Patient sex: M
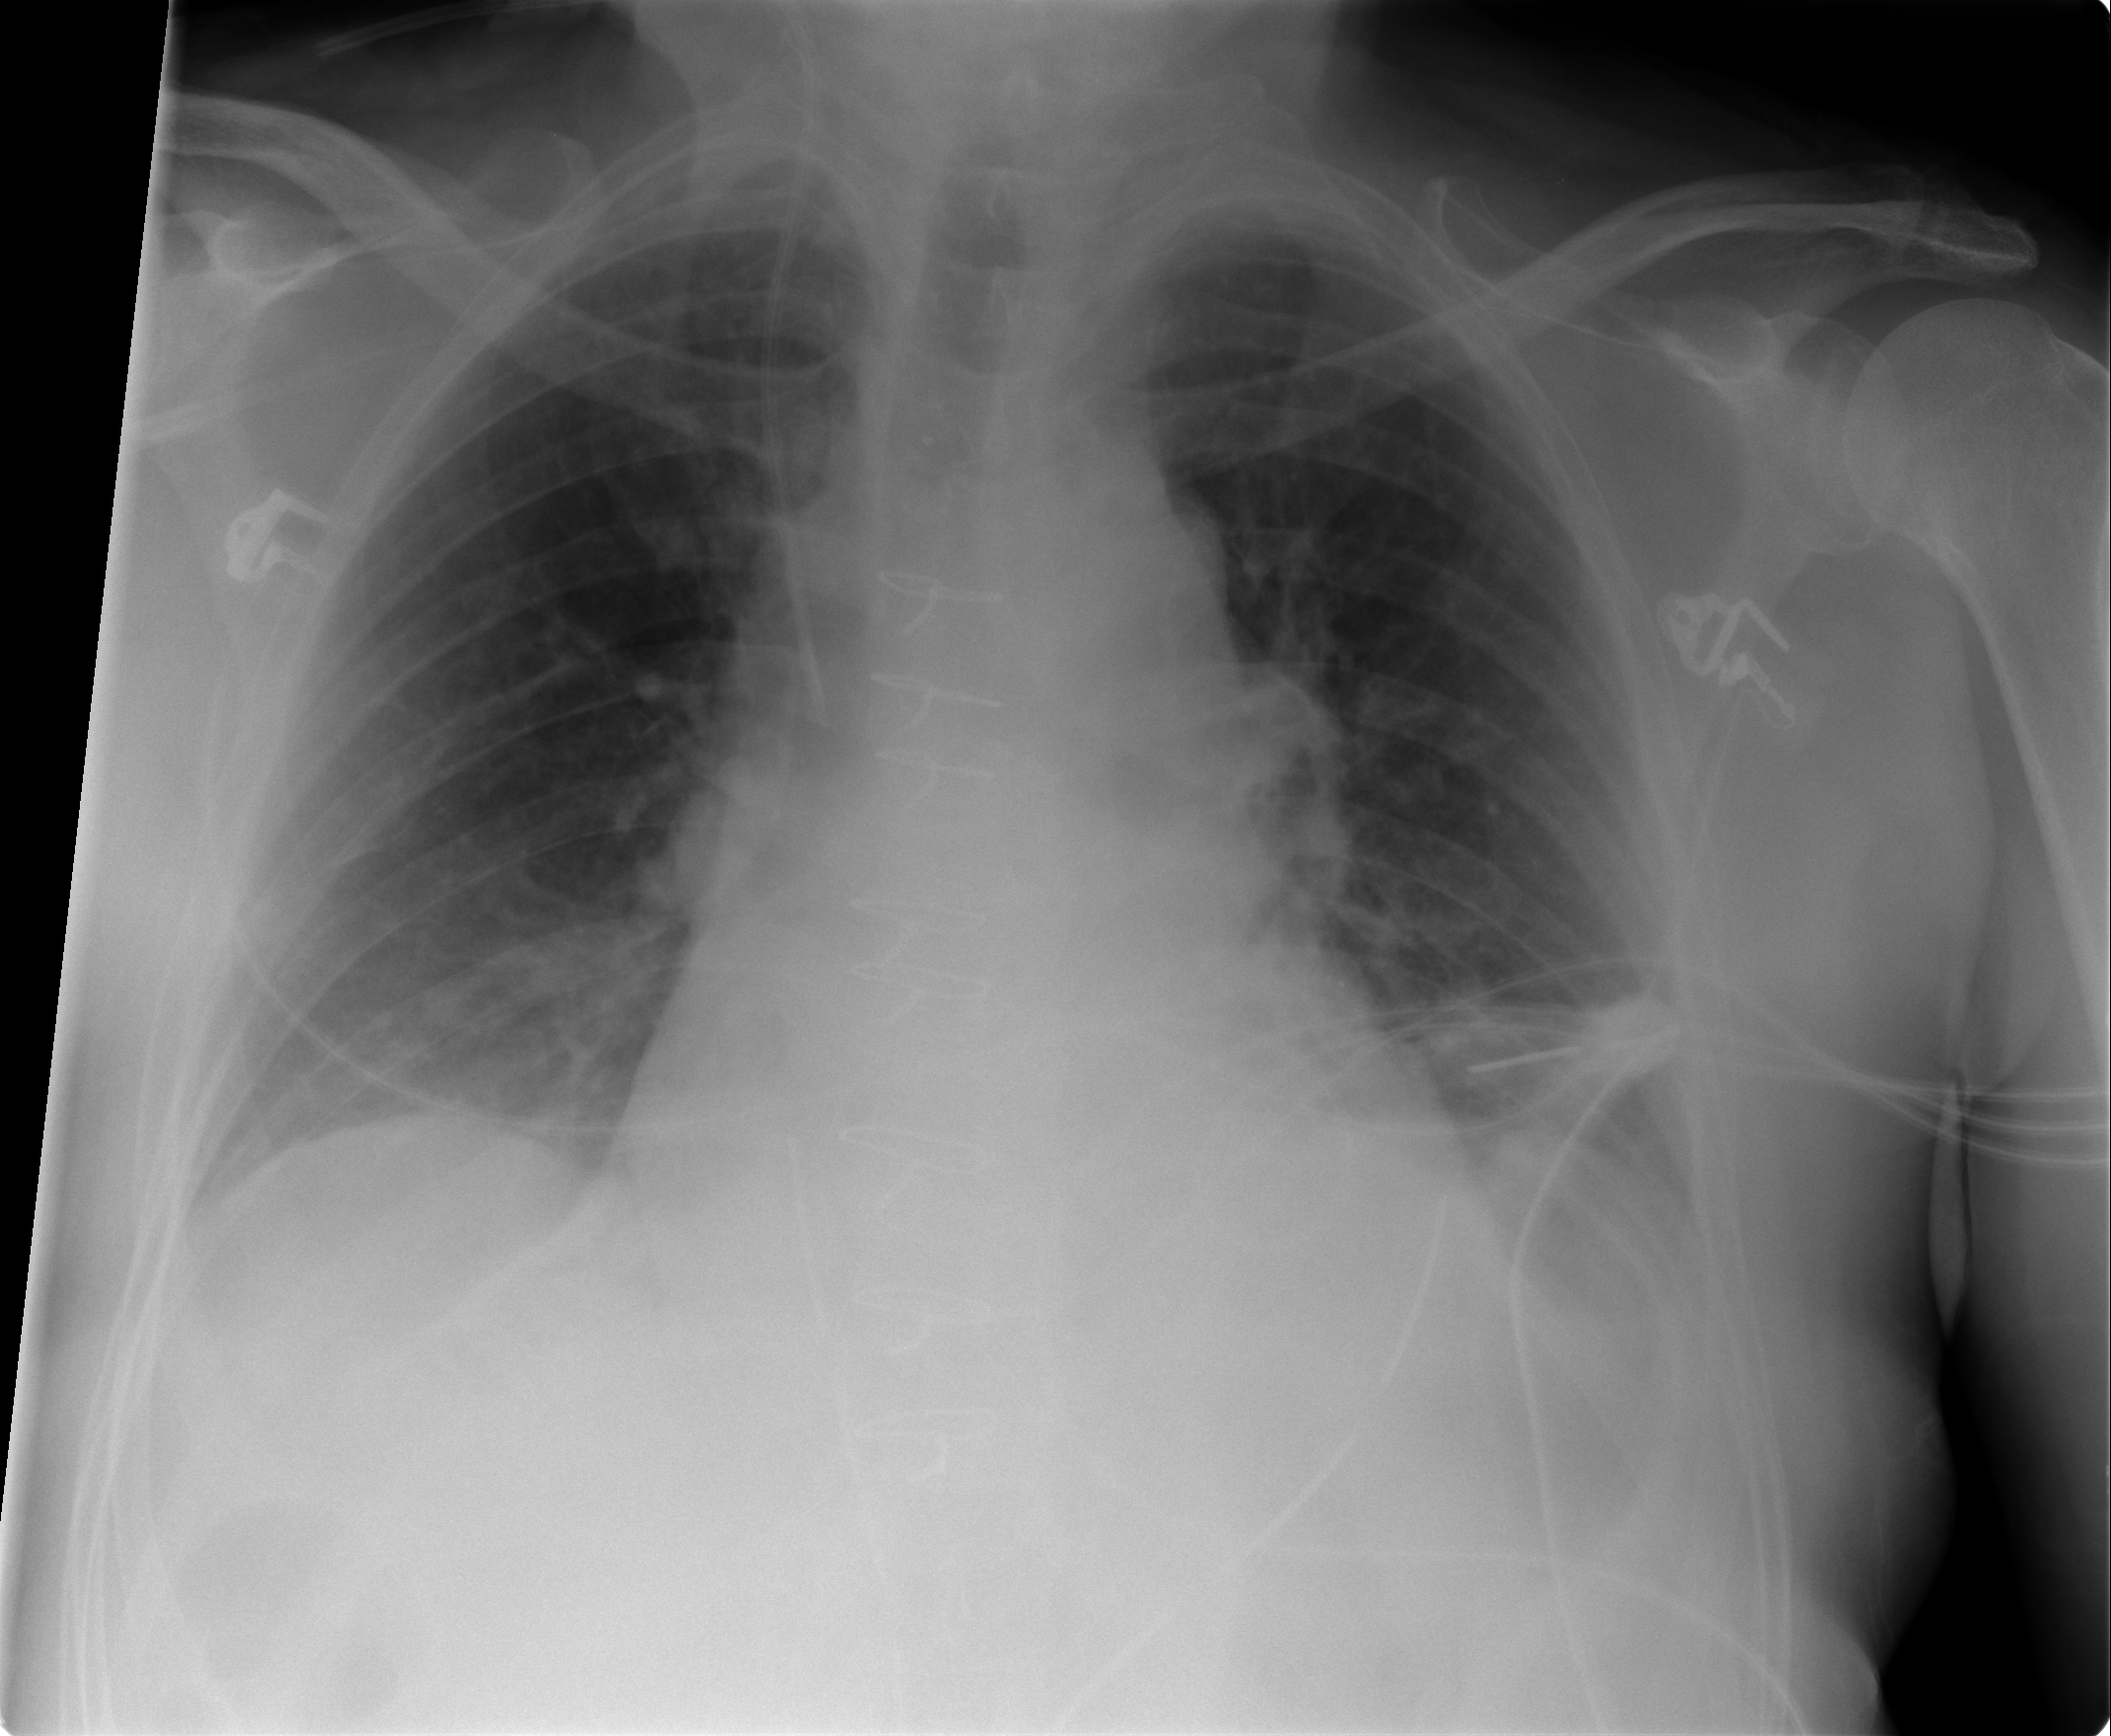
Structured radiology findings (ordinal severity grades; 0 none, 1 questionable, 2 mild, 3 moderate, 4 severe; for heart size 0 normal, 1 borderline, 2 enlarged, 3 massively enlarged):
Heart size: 2
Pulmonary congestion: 1
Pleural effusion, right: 0
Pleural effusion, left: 1
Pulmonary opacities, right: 0
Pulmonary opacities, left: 0
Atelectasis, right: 2
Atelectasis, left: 2